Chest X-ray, PA view. Patient: 35 years old, sex F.
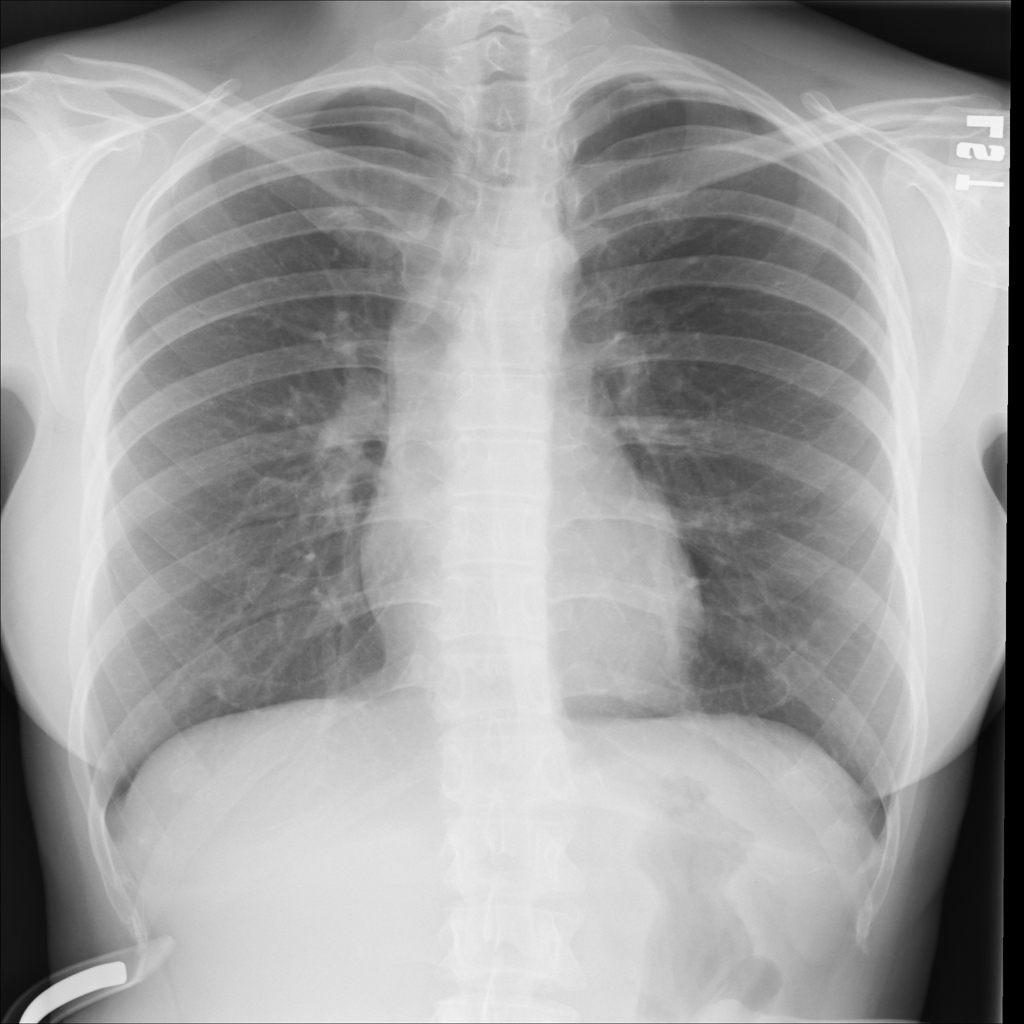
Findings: No Finding